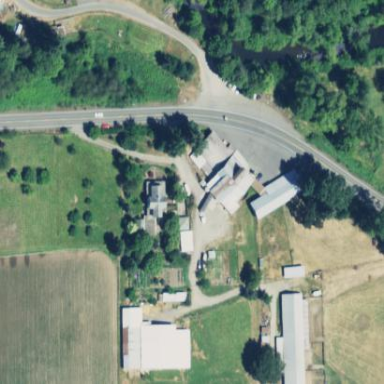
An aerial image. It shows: Farmyard area.